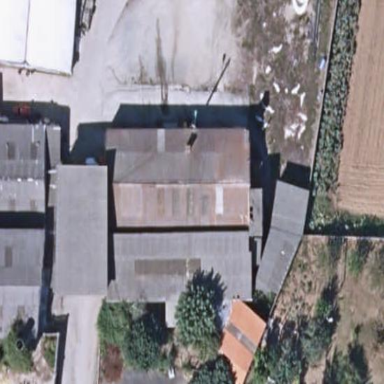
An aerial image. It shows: Industrial building.